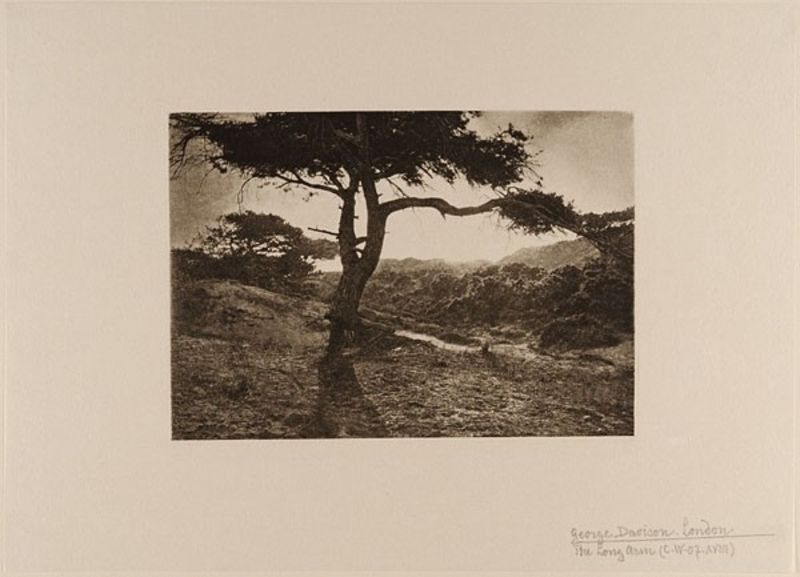
Titel: The Long Arm
Künstler: George Davison
Standort: Hamburg
Institution: Museum für Kunst und Gewerbe Hamburg
Schlagwörter: baum, strauch, papier, foto, fotografie, photographie, photo, landschaften, landschaftsdarstellung, lichtbild, piktoralismus, kunstfotografie, piktorialismus, heliogravur, bäume, sträucher, künstlerische, pictorialismus, heliogravüre, photogravüre, fotogravüre